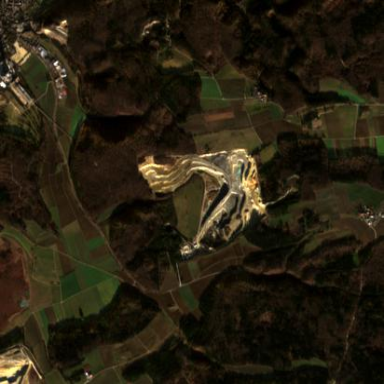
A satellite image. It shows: Quarry area.